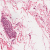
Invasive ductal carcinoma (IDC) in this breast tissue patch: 0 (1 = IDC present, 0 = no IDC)